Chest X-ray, AP view. Patient: 46 years old, sex F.
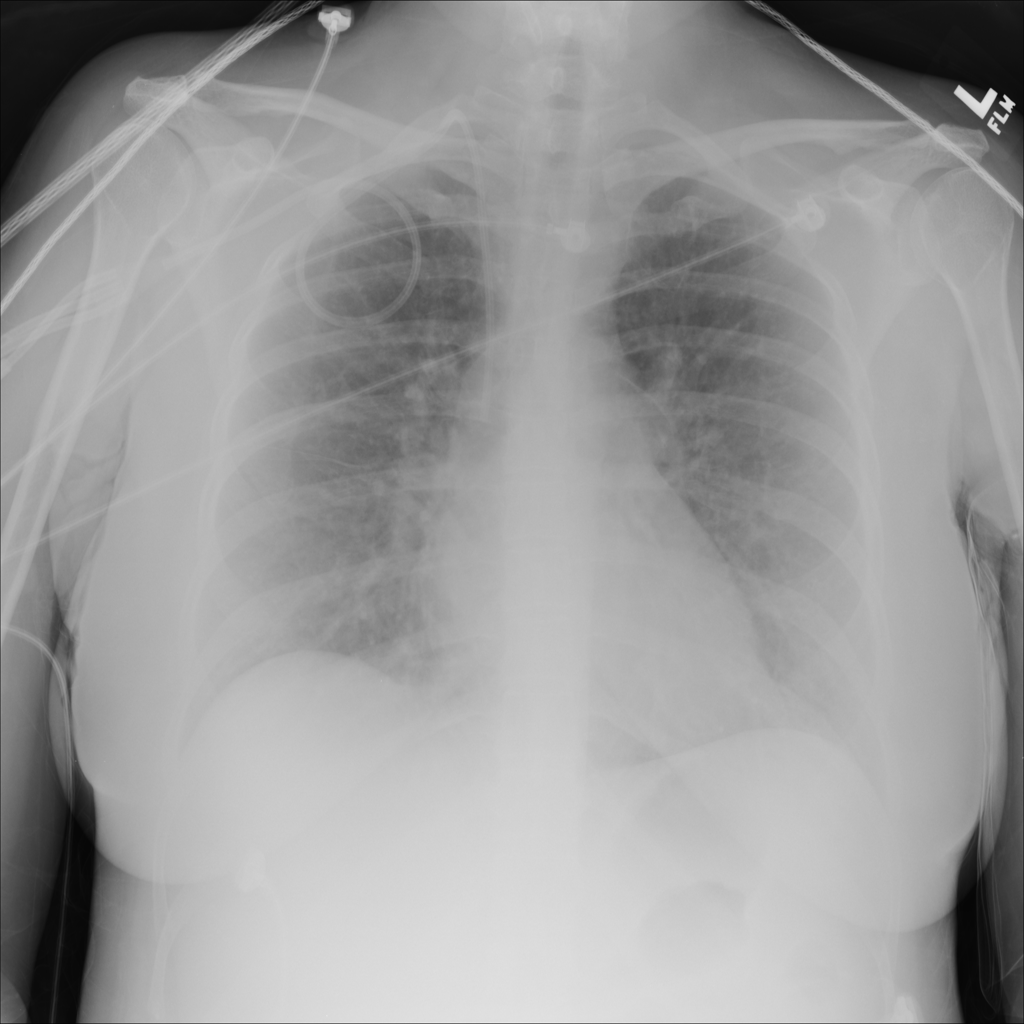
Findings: Infiltration